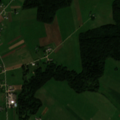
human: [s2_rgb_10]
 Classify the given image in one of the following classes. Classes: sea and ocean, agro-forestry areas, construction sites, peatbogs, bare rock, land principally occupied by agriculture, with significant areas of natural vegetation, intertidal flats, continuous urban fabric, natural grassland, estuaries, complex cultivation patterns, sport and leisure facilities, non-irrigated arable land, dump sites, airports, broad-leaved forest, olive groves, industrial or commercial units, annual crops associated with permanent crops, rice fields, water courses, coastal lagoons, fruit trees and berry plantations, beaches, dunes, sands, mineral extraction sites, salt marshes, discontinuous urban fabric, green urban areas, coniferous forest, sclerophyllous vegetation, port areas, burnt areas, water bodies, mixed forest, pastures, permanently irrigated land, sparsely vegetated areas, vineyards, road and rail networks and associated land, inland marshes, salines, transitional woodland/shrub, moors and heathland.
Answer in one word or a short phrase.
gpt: discontinuous urban fabric, non-irrigated arable land, pastures, complex cultivation patterns, land principally occupied by agriculture, with significant areas of natural vegetation, mixed forest